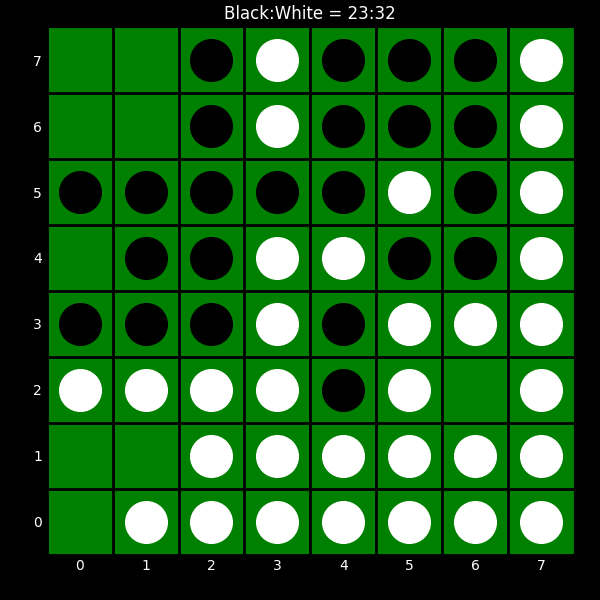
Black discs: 23
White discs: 32